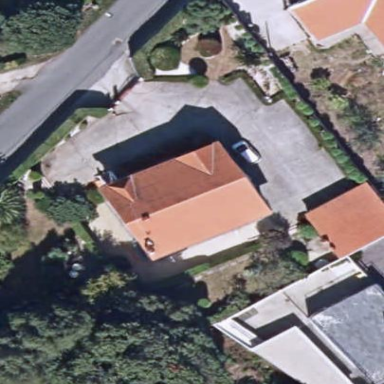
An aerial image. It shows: Simple house.